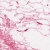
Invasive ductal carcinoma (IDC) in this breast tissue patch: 0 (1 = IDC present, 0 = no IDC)